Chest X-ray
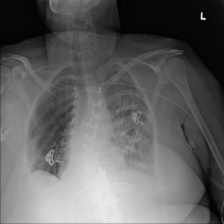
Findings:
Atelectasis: positive
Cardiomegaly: negative
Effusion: negative
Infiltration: positive
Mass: negative
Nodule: negative
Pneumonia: negative
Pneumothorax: negative
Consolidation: negative
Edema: negative
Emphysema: negative
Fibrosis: negative
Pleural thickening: negative
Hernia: negative